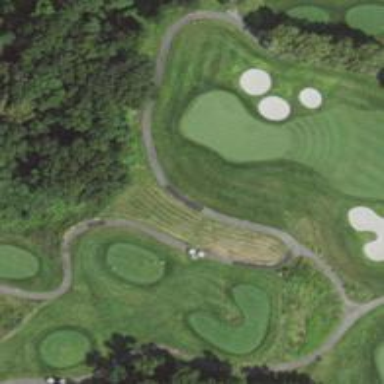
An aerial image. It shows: Path designated for golf carts.